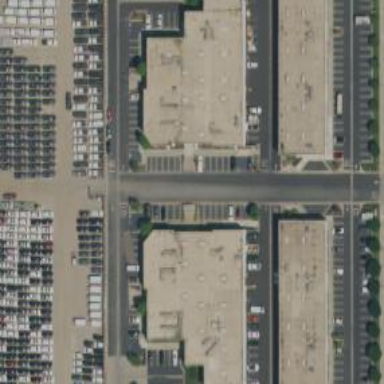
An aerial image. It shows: Industrial building.